Question: I am trying to setup phpstorm filewatcher in order to precompile my .scss, and I have the following error message :
'''
"C:/Program Files/Ruby193/Ruby193/bin/compass.bat" --no-cache --update style.scss:style.css
'"ruby.exe"' n'est pas reconnu en tant que commande interne ou externe,
un programme executable ou un fichier de commandes.
'''
Which translates in english to something like :
'''
'"ruby.exe"' is not recognised as an internal or external command,
executable program or command file.
'''
-I looked into this question, but it did not solve my problem : <URL>
-Here is a screenshot of my settings.

Thks.
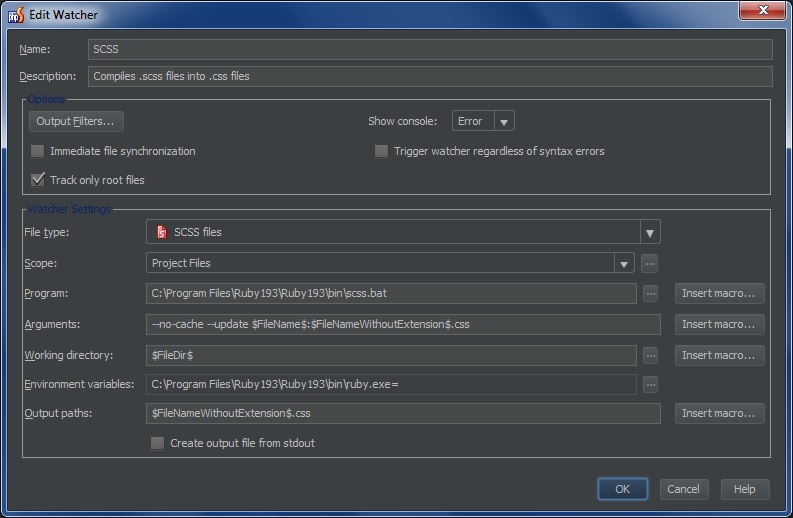
Answer: A picture is worth a thousand words. Here is how you should set it.